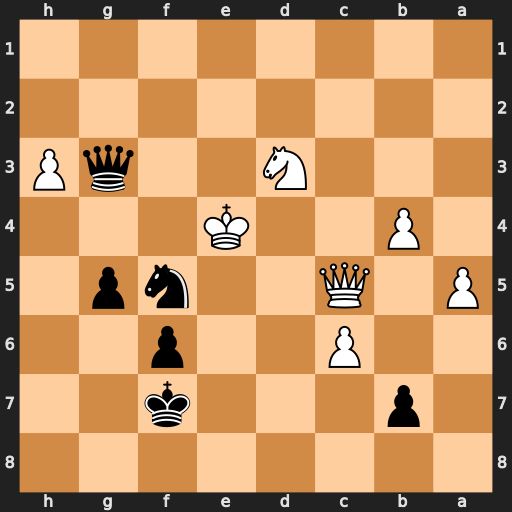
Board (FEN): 8/1p3k2/2P2p2/P1Q2np1/1P2K3/3N2qP/8/8
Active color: b
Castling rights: -
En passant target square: -
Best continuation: Qg2+ Kxf5 Qf3+ Nf4 Qxf4#